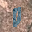
Label: 0